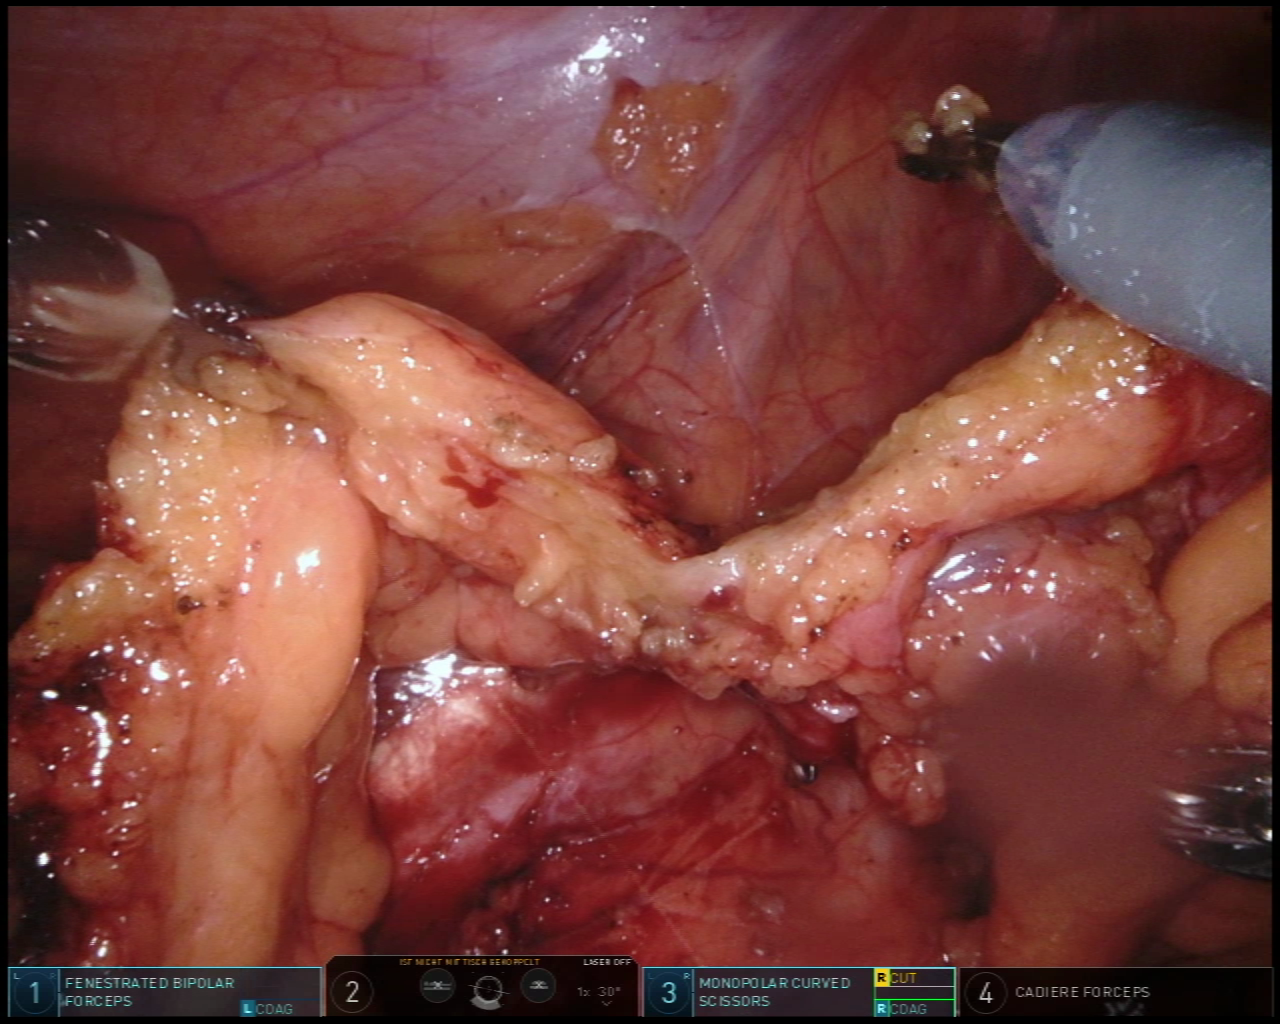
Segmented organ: ureter
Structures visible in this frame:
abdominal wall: yes
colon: no
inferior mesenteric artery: no
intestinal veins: no
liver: no
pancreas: no
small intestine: no
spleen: no
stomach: no
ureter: yes
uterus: no
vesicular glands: no